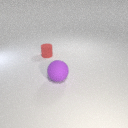
large purple rubber sphere to the right of small red rubber cylinder